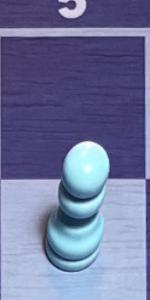
Label: Pawn_White